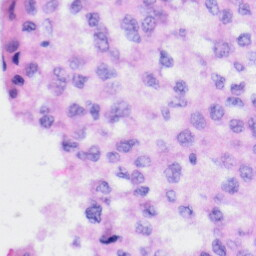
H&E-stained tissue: Liver